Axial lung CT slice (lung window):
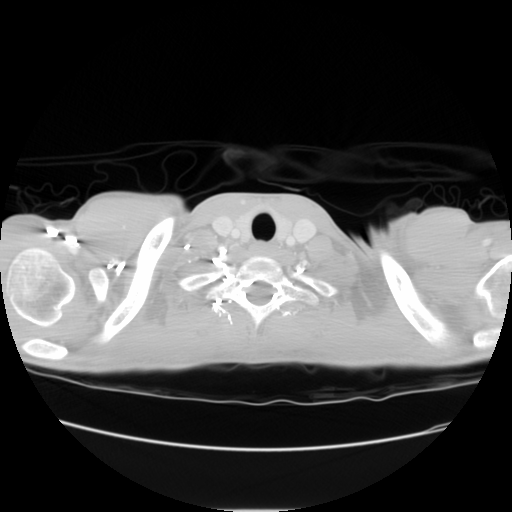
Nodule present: no